На рисунке представлена электрическая цепь, состоящая из батареи с ЭДС $\mathscr{E}$, конденсаторов емкостями $C_{1}$ и $C_{2}$, резисторов $R_{1}$ и $R_{2}$, ключа $K$ и идеального вольтметра $V$.  После замыкания ключа $K$ оказалось, что в некоторый момент времени максимальное напряжение на конденсаторе $C_{2}$, измеренное вольтметром, равно $\mathscr{E} / 2 $.
Определите разность потенциалов на конденсаторе $C_{1}$ в этот момент.
Найдите силу тока через резистор $R_{1}$ в этот же момент.
Определите максимальный заряд на конденсаторе $C_{1}$.
Вычислите полное количество теплоты, выделившееся в цепи после замыкания ключа $K$.
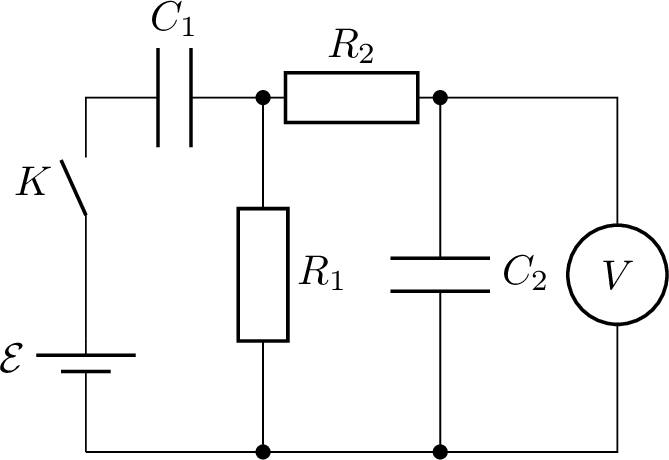
Определите разность потенциалов на конденсаторе $C_{1}$ в этот момент.
Решение: Так как $U_{C_{2}}=\frac{\mathscr{E}}{2}$ максимально, то сила тока через резистор $R_{2}$ равна нулю. Тогда разность потенциалов на $R_{1}$ равна $\frac{\mathscr{E}}{2}$. Следовательно, $U_{C_{1}}=\mathscr{E}-\frac{\mathscr{E}}{2}=\frac{\mathscr{E}}{2}$.
Ответ: $$ U_{C_{1}}=\frac{\mathscr{E}}{2}. $$

Найдите силу тока через резистор $R_{1}$ в этот же момент.
Решение: Сила тока через резистор $R_{1}$ равна $I_{R_{1}}=\frac{\mathscr{E}}{2 R_{1}}$.
Ответ: $$ I_{R_{1}}=\frac{\mathscr{E}}{2 R_{1}}. $$

Определите максимальный заряд на конденсаторе $C_{1}$.
Решение: Когда процесс установится, сила тока через резистор $R_{1}$ равна нулю, откуда $$ q_{\max C_{1}}=C_{1} \mathscr{E}, \quad q_{C_{2}}=0. $$
Ответ: $$ q_{\max C_{1}}=C_{1} \mathscr{E}. $$

Вычислите полное количество теплоты, выделившееся в цепи после замыкания ключа $K$.
Решение: Из закона сохранения энергии следует, что в установившемся режиме $$ \begin{gathered} \mathscr{E} q_{C_{1}}=\frac{C_{1} \mathscr{E}^{2}}{2}+Q, \\ q_{C_{1}}=C_{1} \mathscr{E} \text { или } Q=\frac{C_{1} \mathscr{E}^{2}}{2}. \end{gathered} $$
Ответ: $$ Q=\frac{C_{1} \mathscr{E}^{2}}{2}. $$
Темы:
T, Электричество, Цепи, Цепь с конденсатором, Всероссийские, Теплота, Неравновесный процесс, Электрические цепи, Цепь с резистором